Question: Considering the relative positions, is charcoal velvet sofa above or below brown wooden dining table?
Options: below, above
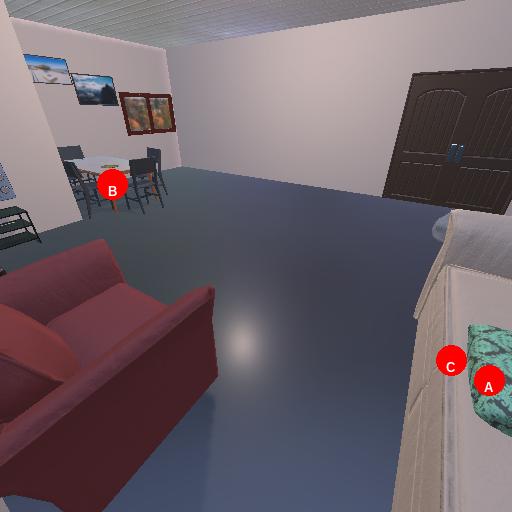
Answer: below